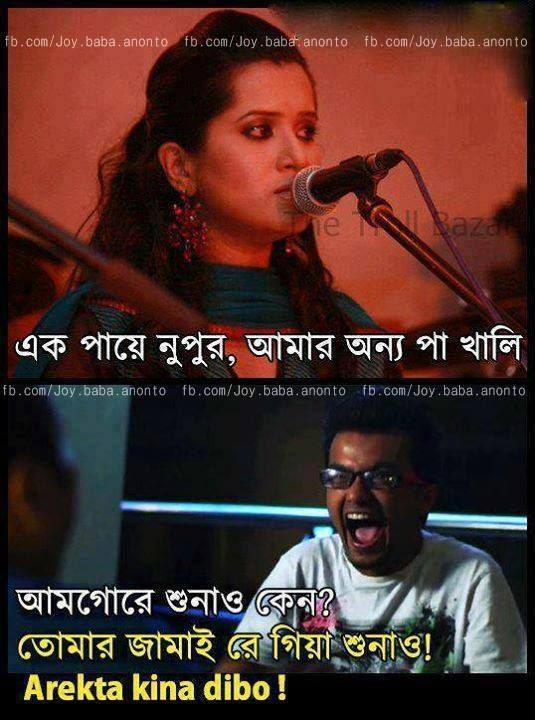
Caption: এক পায়ে নুপুর, আমার অন্য পা খালি  আমগোরে গুনাও কেন? তোমার জামাই রে গিয়া শুনাও! Arekta kina dibo!
Label: non-hate